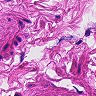
Metastatic tissue present: no